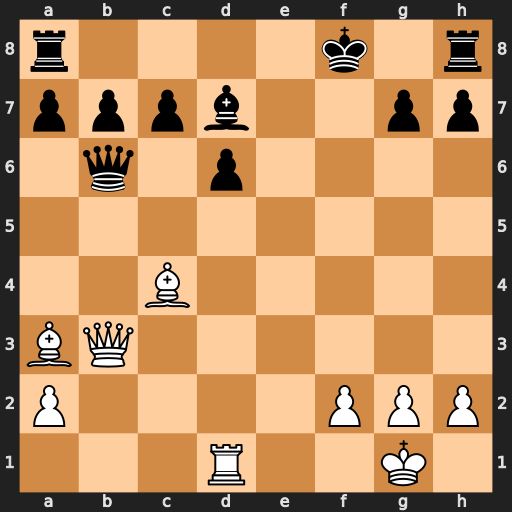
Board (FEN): r4k1r/pppb2pp/1q1p4/8/2B5/BQ6/P4PPP/3R2K1
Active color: w
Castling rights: -
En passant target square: -
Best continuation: Qf3+ Ke7 Qf7+ Kd8 Qxg7 Re8 Bf7 Qc6 Bxe8